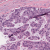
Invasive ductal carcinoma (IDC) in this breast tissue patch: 1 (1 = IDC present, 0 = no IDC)